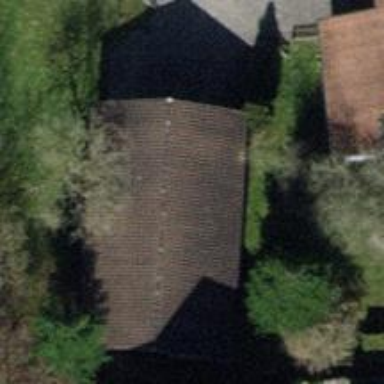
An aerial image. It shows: Group of garages.